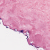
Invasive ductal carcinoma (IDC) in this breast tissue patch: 0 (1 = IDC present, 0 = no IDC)